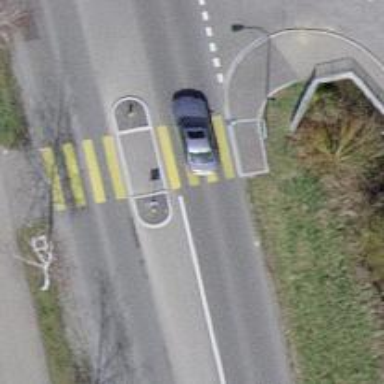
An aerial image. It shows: Uncontrolled zebra crossing with central island.